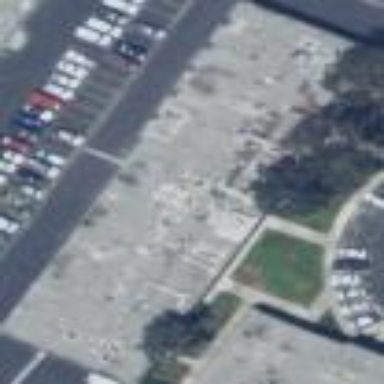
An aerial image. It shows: Commercial building.